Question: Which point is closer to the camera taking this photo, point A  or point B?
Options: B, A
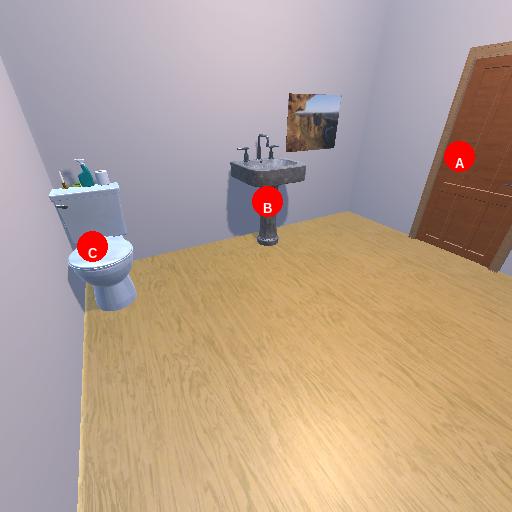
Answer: B